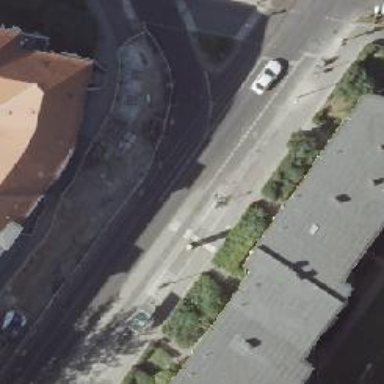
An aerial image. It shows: Tertiary road with asphalt surface. It has lane for cycling on the left and track on the right. There are separate sidewalks on both sides. Parking lanes on both sides are parallel and on the kerb.